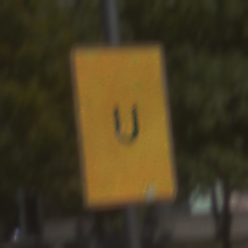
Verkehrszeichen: AnkuendigungOderFortsetzungUmleitungOhnePfeilsymbol
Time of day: Midday
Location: Outdoor (Urban)
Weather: Clear
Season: NotSpecified
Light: Natural